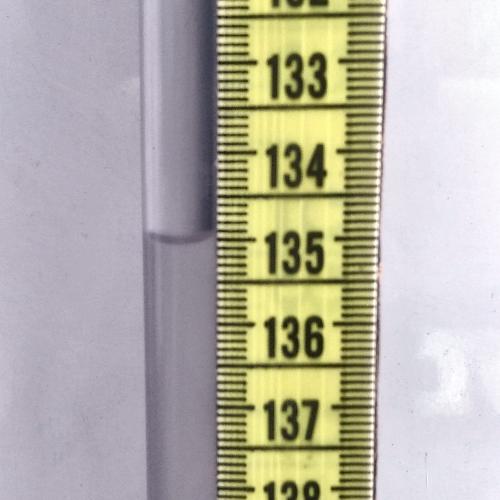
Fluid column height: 135.0 cm